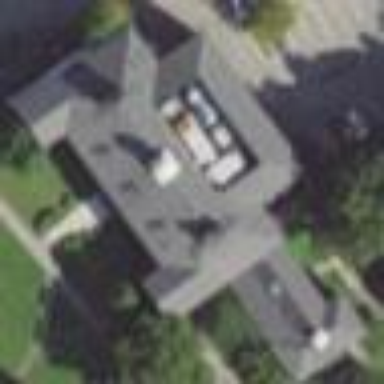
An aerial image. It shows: School building.